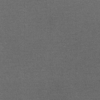
Label: dusty